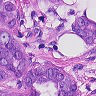
Metastatic tissue present: yes